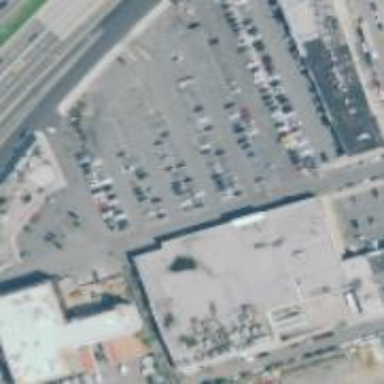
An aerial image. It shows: Supermarket.